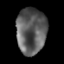
Tissue: lung
Cell type: Endothelial cells
Senescence score: 0.5633
Nuclear area (px): 1351
Mean DAPI intensity: 93.429